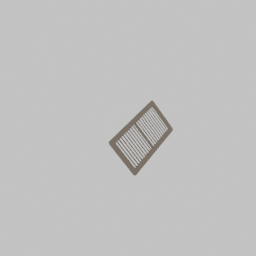
Label: appliances